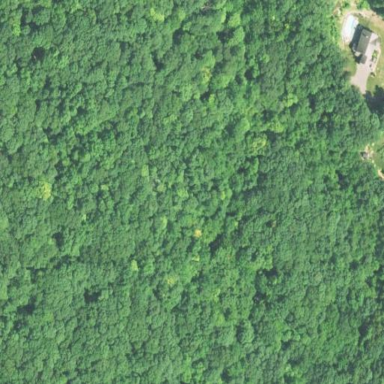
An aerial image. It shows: Existing Preserved Open Space in woodland area.